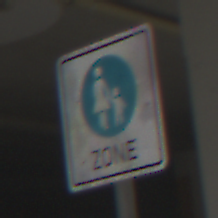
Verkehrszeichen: BeginnFussgaengerzone
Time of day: Midday
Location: Roofed (Urban)
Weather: Overcast
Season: NotSpecified
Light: Artificial